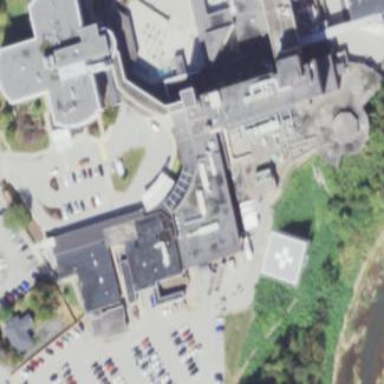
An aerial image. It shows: Healthcare facility identified as hospital.